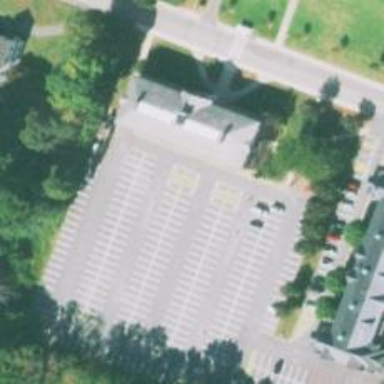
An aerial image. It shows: Parking space.